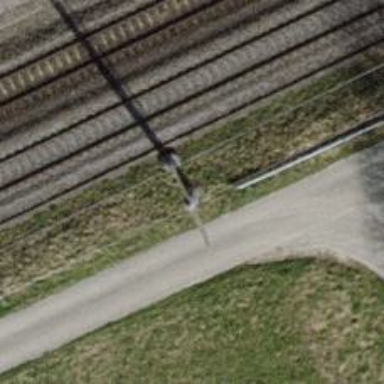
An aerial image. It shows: Power pole.